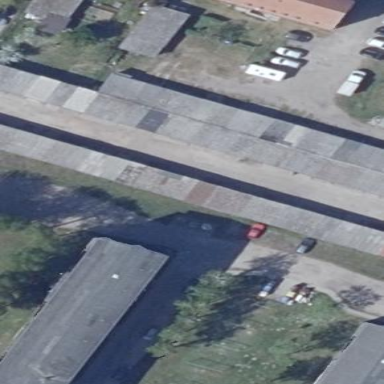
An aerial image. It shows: Group of garages.